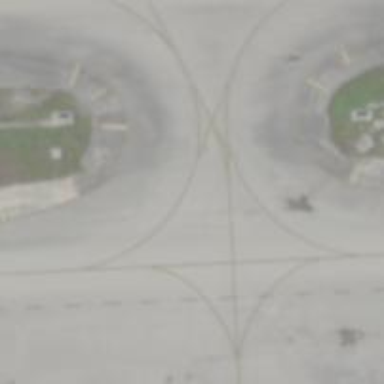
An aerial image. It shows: Image of taxiway at airport.